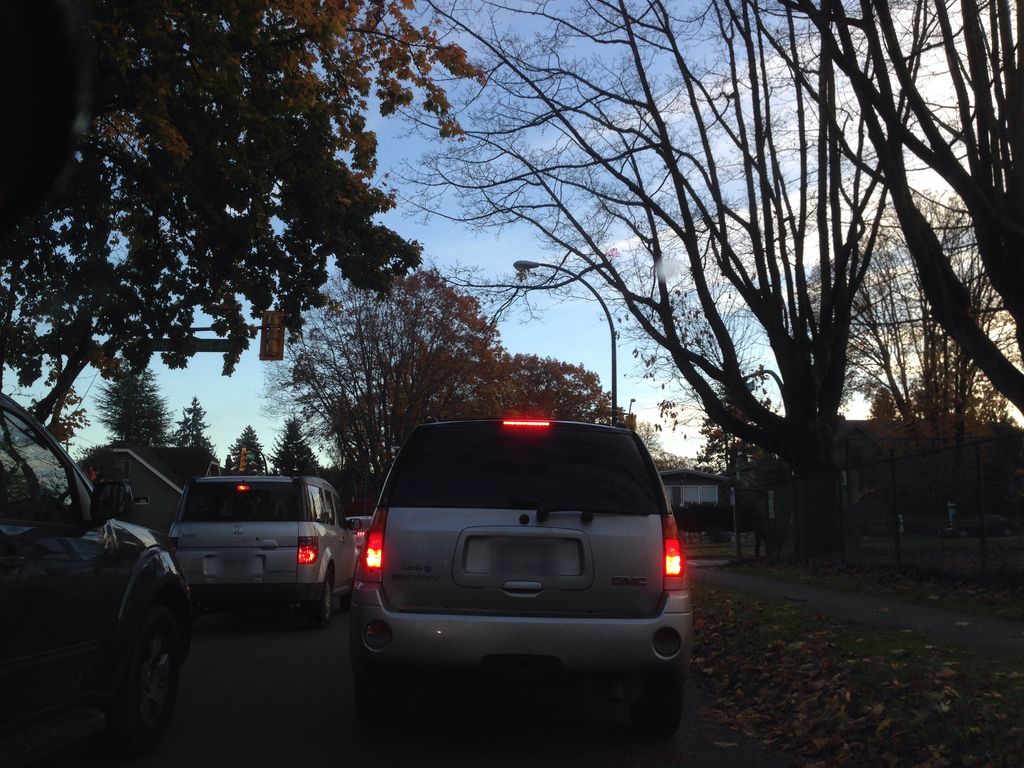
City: vancouver